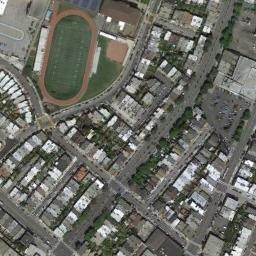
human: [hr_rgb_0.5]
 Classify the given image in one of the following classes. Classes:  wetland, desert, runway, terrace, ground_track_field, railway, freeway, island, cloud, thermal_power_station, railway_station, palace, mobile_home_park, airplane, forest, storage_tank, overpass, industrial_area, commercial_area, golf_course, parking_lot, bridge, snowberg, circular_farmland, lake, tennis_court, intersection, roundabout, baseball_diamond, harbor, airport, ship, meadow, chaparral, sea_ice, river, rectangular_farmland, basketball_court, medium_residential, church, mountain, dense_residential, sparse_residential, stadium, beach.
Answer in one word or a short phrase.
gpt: ground_track_field